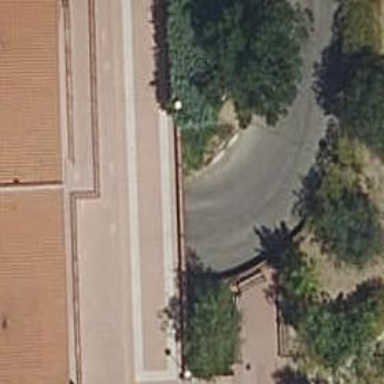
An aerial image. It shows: Parking entrance.